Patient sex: M
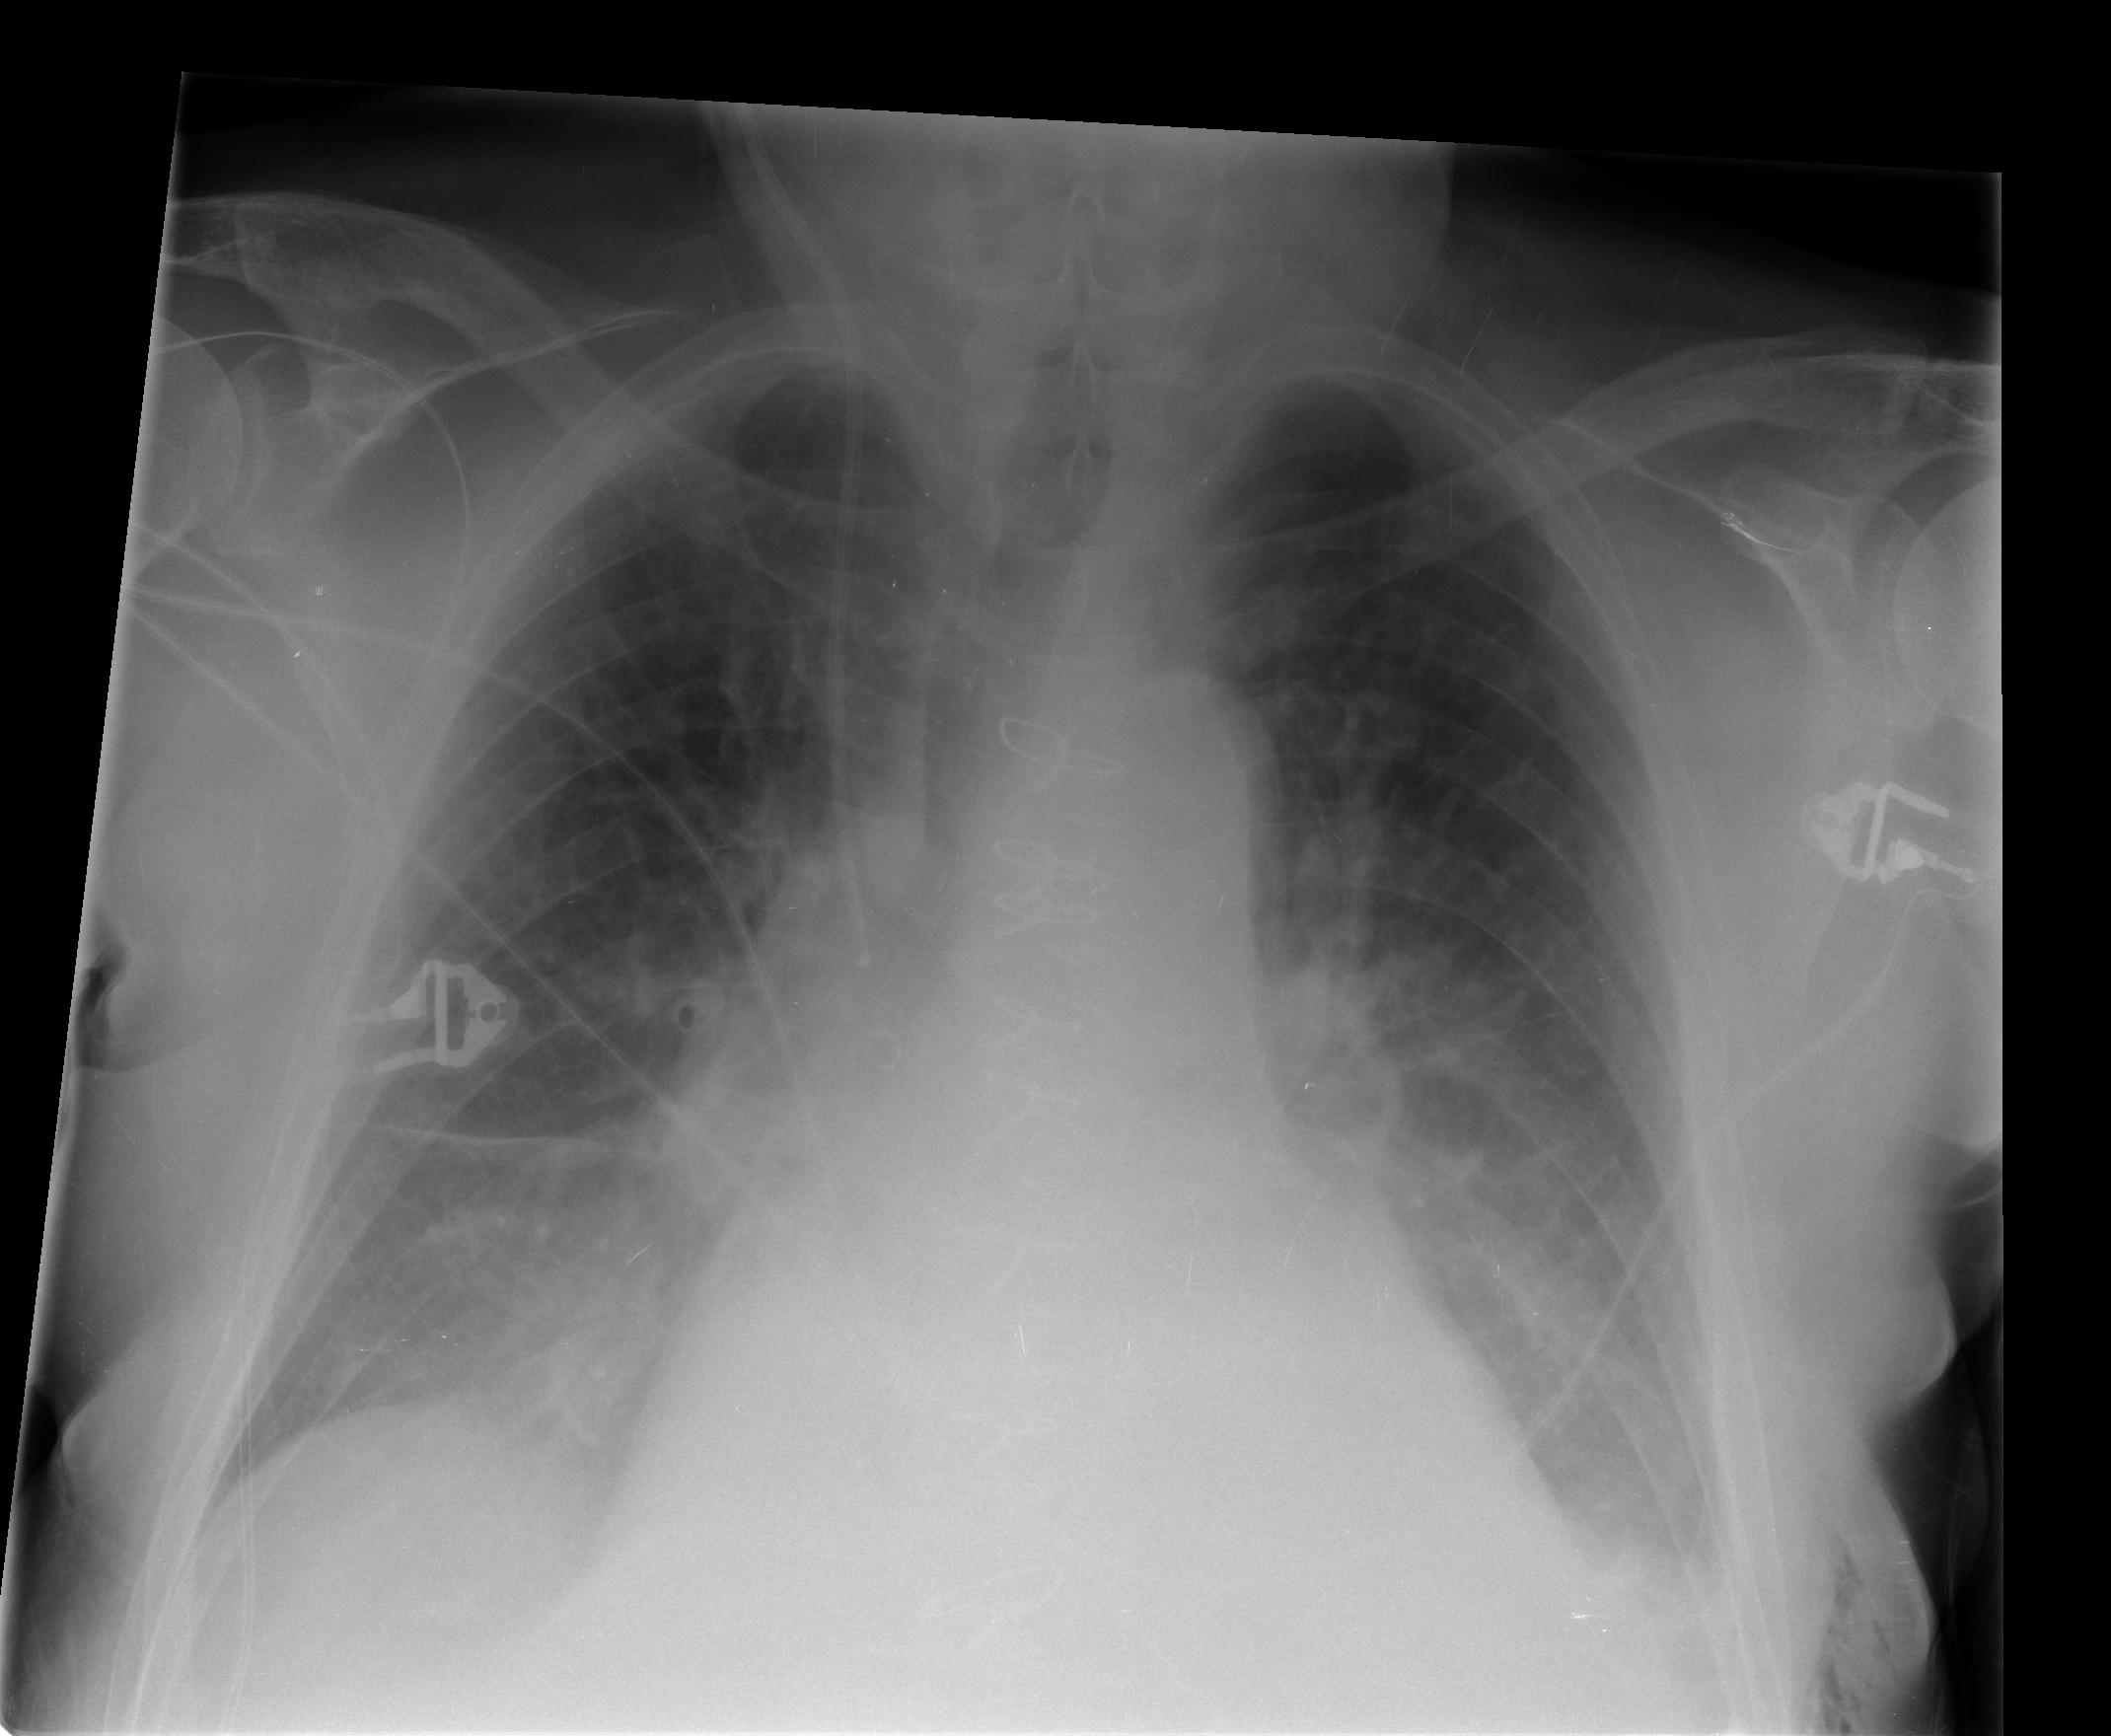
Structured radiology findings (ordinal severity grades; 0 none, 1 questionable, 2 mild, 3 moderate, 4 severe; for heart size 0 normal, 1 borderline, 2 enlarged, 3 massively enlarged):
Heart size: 3
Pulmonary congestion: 3
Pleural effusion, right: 0
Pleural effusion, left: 0
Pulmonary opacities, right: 0
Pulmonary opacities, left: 2
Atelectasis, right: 2
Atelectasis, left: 2